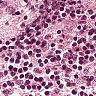
Metastatic tissue present: no